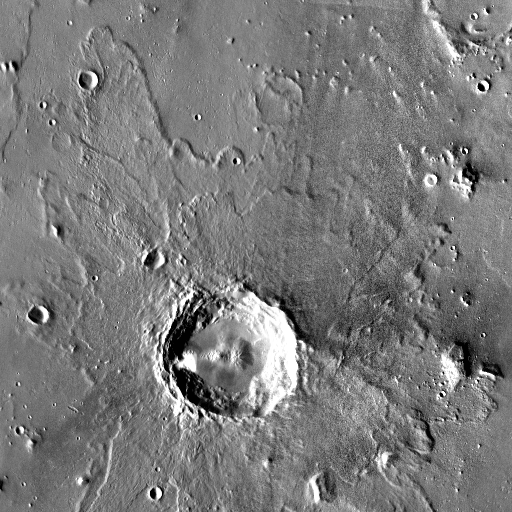
Crater classes present: Background, Other, Layered, Buried